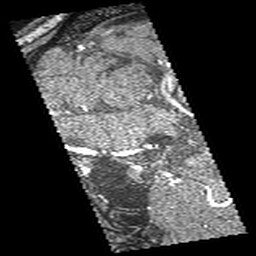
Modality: angio
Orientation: sagittal
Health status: ill
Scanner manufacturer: siemens
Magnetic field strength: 3 T
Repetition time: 0.021 s
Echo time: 0.00358 s